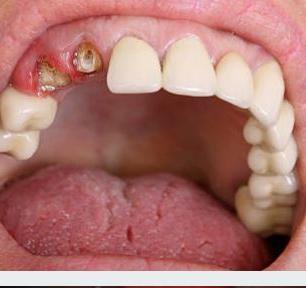
Condition: hypodontia